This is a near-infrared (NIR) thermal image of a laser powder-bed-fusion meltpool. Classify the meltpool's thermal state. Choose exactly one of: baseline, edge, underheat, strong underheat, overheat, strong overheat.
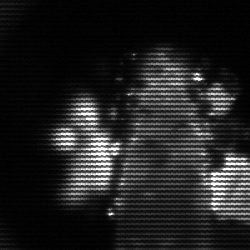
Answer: baseline